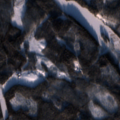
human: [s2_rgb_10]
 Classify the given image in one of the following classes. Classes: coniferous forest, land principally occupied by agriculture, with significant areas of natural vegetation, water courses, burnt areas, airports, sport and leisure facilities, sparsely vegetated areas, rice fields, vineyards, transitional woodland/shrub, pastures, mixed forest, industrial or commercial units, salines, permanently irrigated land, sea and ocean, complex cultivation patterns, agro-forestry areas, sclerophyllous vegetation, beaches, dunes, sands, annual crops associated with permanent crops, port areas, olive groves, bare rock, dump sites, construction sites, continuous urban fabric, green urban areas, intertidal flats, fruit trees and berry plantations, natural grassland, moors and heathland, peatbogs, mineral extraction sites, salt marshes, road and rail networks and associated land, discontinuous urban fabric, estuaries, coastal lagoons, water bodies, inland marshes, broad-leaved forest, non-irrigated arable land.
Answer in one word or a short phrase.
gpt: coniferous forest, mixed forest, water bodies